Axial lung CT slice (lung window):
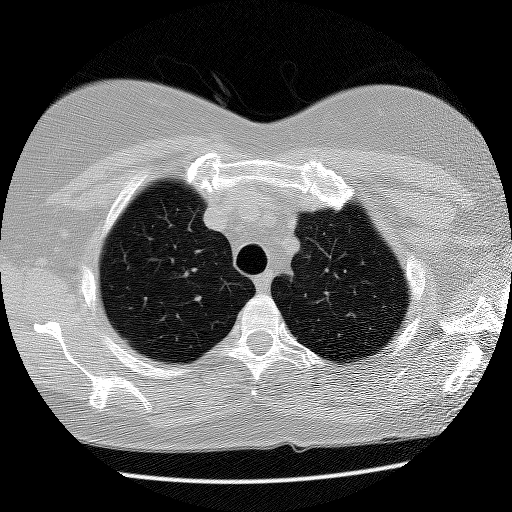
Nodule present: no